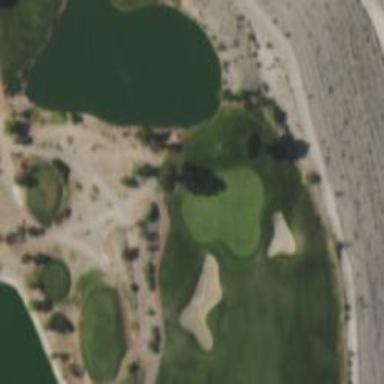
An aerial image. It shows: Golf hole.